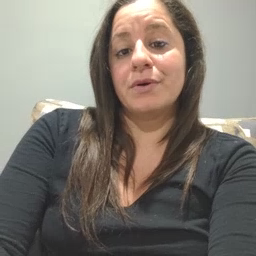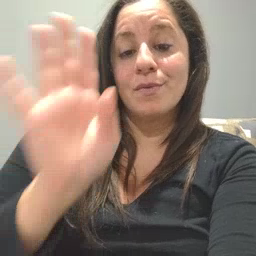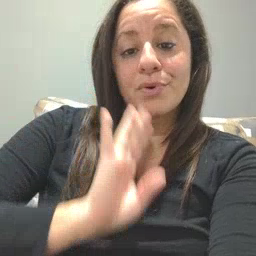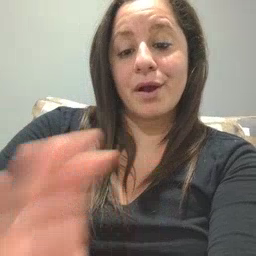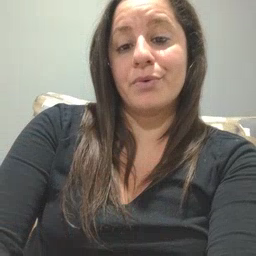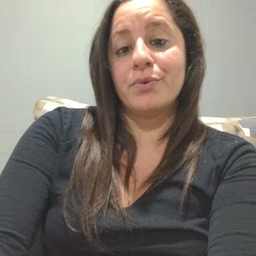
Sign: brown